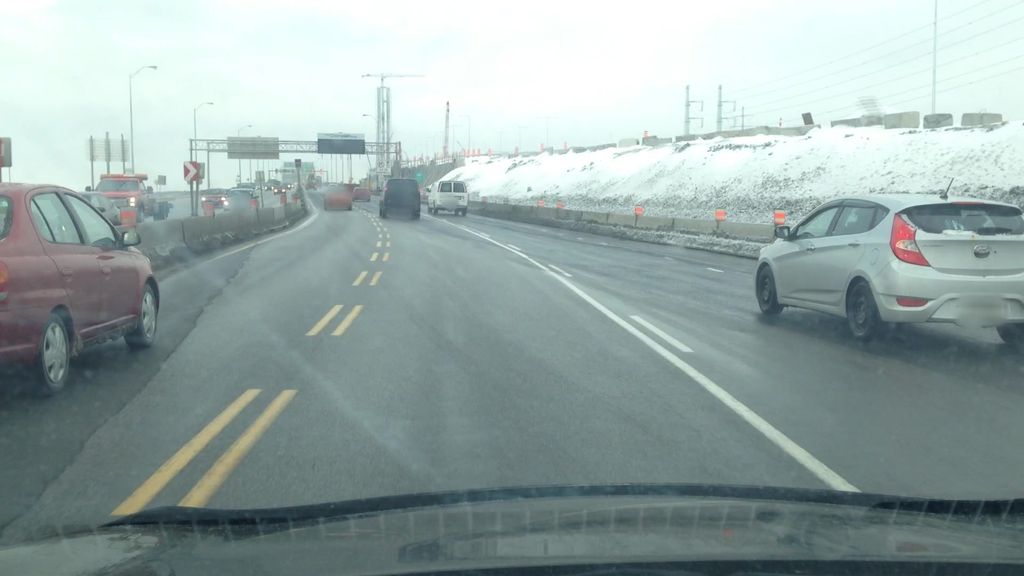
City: montreal